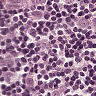
Metastatic tissue present: yes